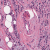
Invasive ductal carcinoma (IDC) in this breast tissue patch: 1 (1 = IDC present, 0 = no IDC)